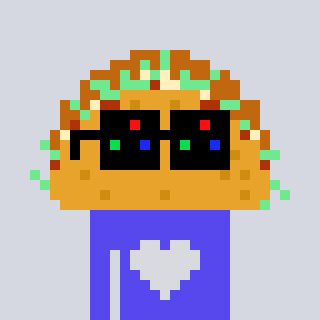
a pixel art character with square black sunglasses, a taco-shaped head and a computerblue-colored body on a cool background